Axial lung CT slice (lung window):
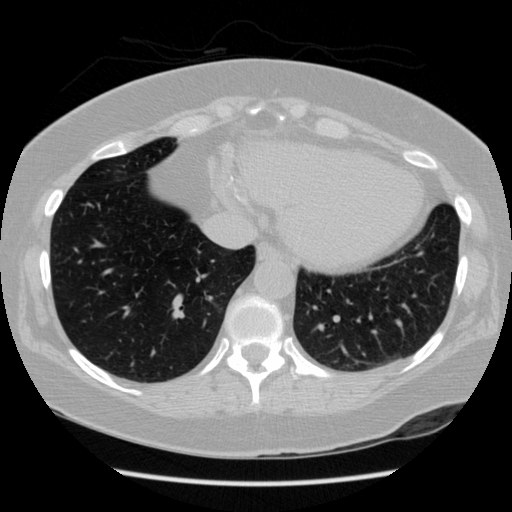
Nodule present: no